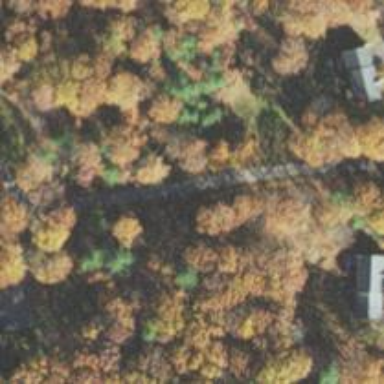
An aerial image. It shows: Driveway.